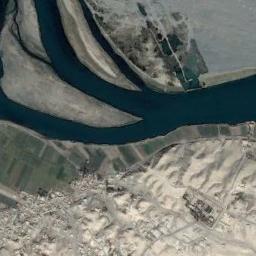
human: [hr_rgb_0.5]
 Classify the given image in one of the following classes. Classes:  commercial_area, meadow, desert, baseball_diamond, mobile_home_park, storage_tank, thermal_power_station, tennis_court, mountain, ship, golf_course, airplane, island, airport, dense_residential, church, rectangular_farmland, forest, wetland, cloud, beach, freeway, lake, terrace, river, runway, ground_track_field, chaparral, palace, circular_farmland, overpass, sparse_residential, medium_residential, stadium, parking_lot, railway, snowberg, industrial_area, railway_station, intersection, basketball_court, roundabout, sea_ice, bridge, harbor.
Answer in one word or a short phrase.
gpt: river